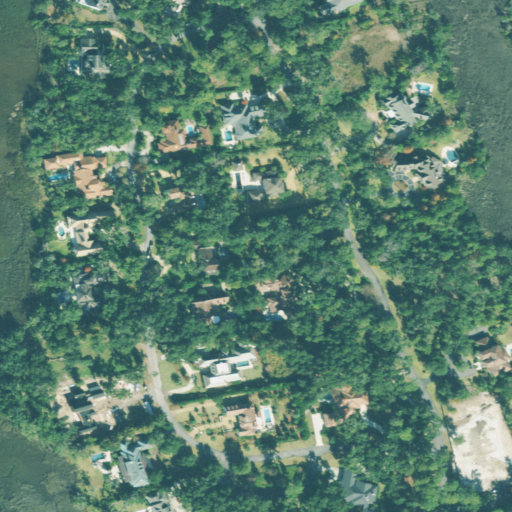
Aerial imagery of island in Georgia named Hawkins Island containing evergreen forest, open development, herbaceous wetlands, low intensity development, woody wetlands, and grassland